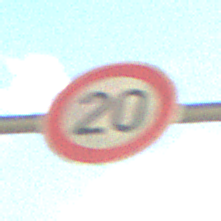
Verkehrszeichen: Geschwindigkeit20
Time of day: MorningAfternoon
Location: Outdoor (Nature)
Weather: PartlyCloudy
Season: NotSpecified
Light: Natural